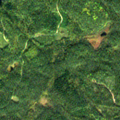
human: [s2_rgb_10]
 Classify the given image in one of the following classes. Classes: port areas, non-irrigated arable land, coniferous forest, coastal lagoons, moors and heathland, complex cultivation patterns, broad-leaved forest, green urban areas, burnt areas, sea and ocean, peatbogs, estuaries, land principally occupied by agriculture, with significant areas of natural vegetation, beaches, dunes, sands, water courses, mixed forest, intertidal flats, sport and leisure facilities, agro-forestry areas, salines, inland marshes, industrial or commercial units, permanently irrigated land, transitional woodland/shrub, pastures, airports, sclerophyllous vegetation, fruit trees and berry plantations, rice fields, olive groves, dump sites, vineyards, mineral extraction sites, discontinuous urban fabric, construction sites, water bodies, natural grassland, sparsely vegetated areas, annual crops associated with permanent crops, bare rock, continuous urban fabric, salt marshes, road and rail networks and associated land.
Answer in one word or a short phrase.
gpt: coniferous forest, mixed forest